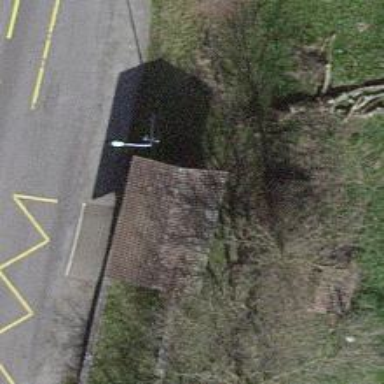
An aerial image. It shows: Bus stop with platform for public transport.